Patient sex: M
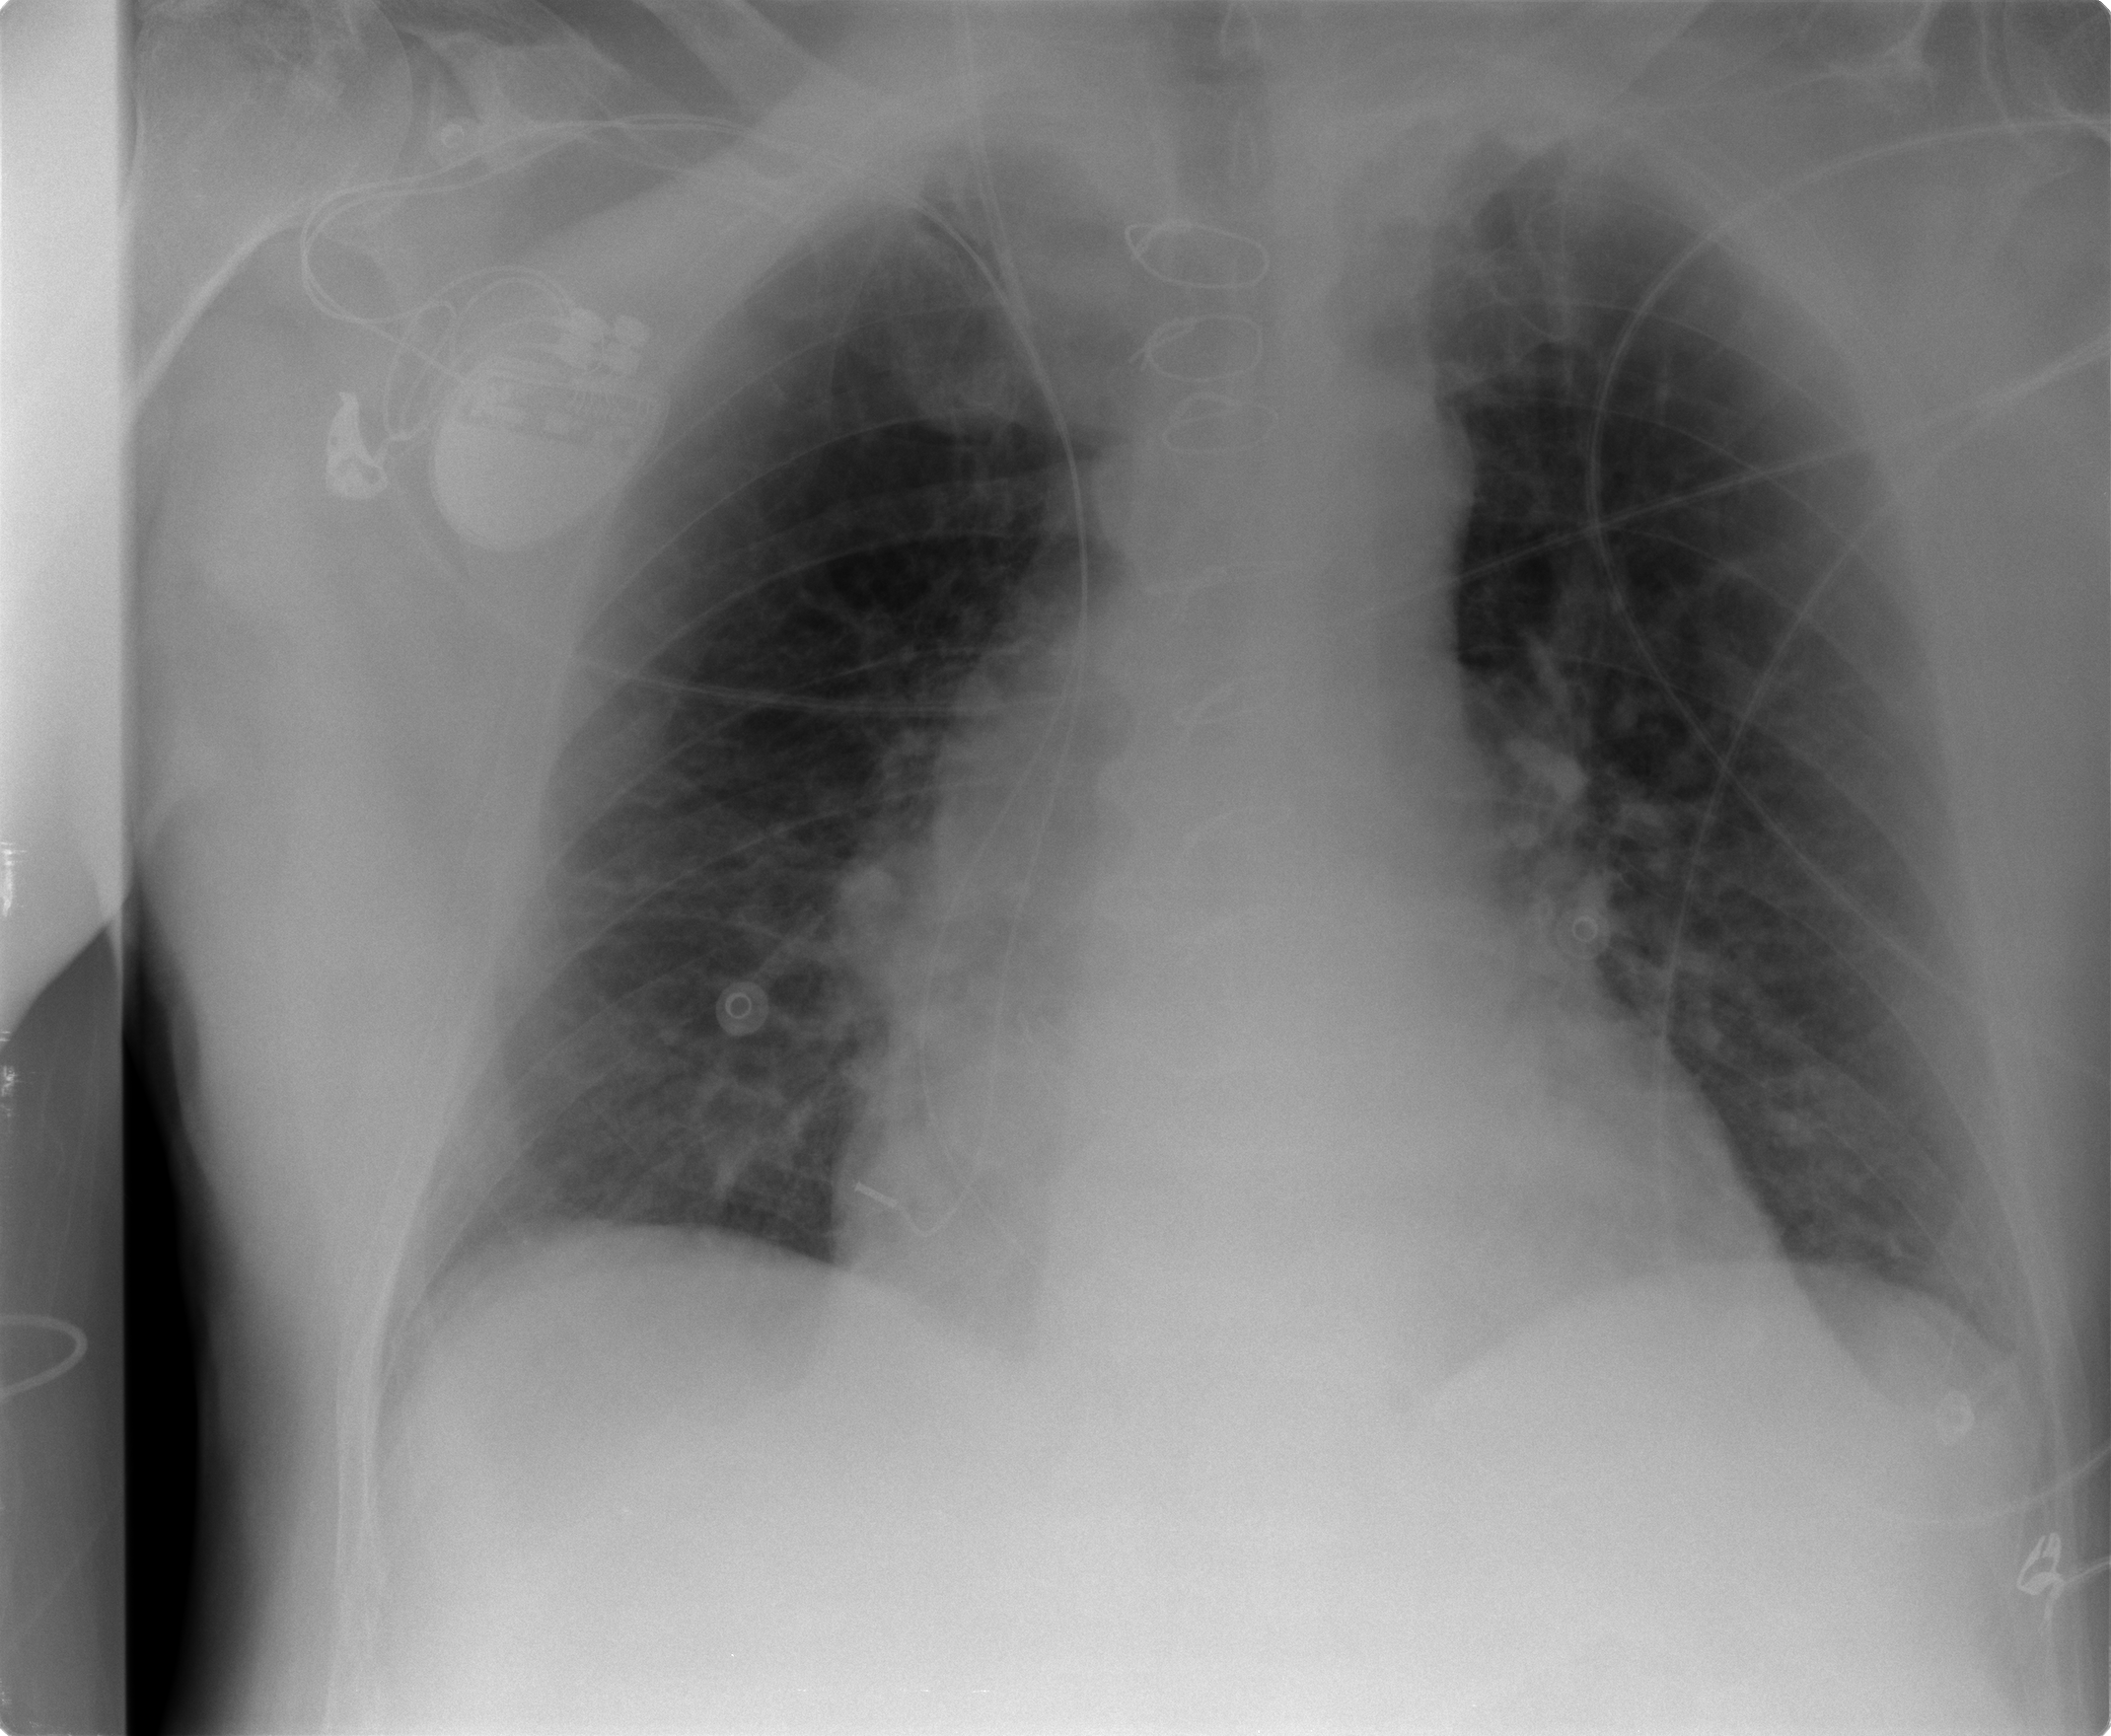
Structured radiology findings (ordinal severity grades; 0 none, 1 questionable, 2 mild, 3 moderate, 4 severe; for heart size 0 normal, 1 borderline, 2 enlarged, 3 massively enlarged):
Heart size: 2
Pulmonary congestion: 1
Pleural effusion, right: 0
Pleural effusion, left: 0
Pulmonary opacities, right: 1
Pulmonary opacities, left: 1
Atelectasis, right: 1
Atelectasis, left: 1